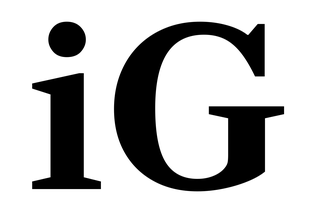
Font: LibreCaslonText_Bold